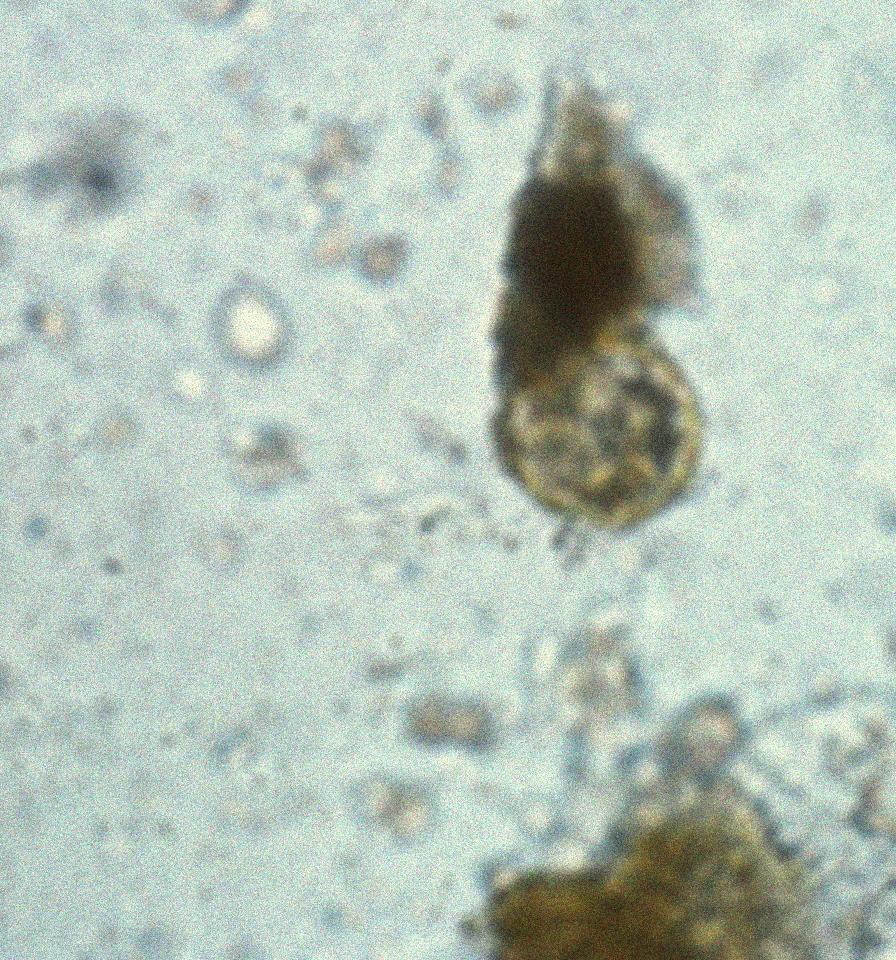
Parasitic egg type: Ascaris lumbricoides